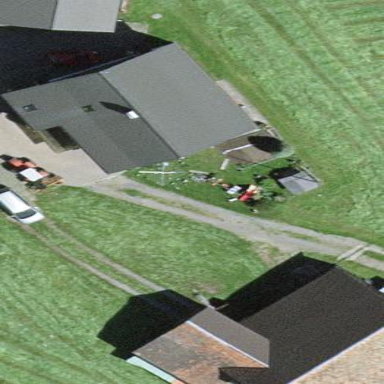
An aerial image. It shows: Farmyard area.